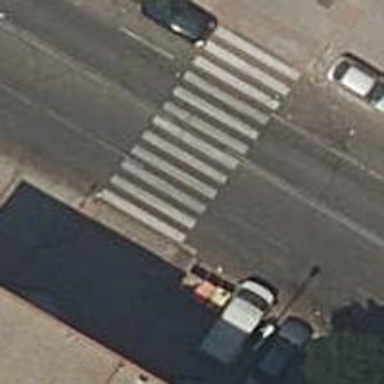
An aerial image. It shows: Uncontrolled zebra crossing on the road.